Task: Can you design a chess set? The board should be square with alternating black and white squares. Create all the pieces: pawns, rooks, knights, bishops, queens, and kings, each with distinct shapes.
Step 1333:
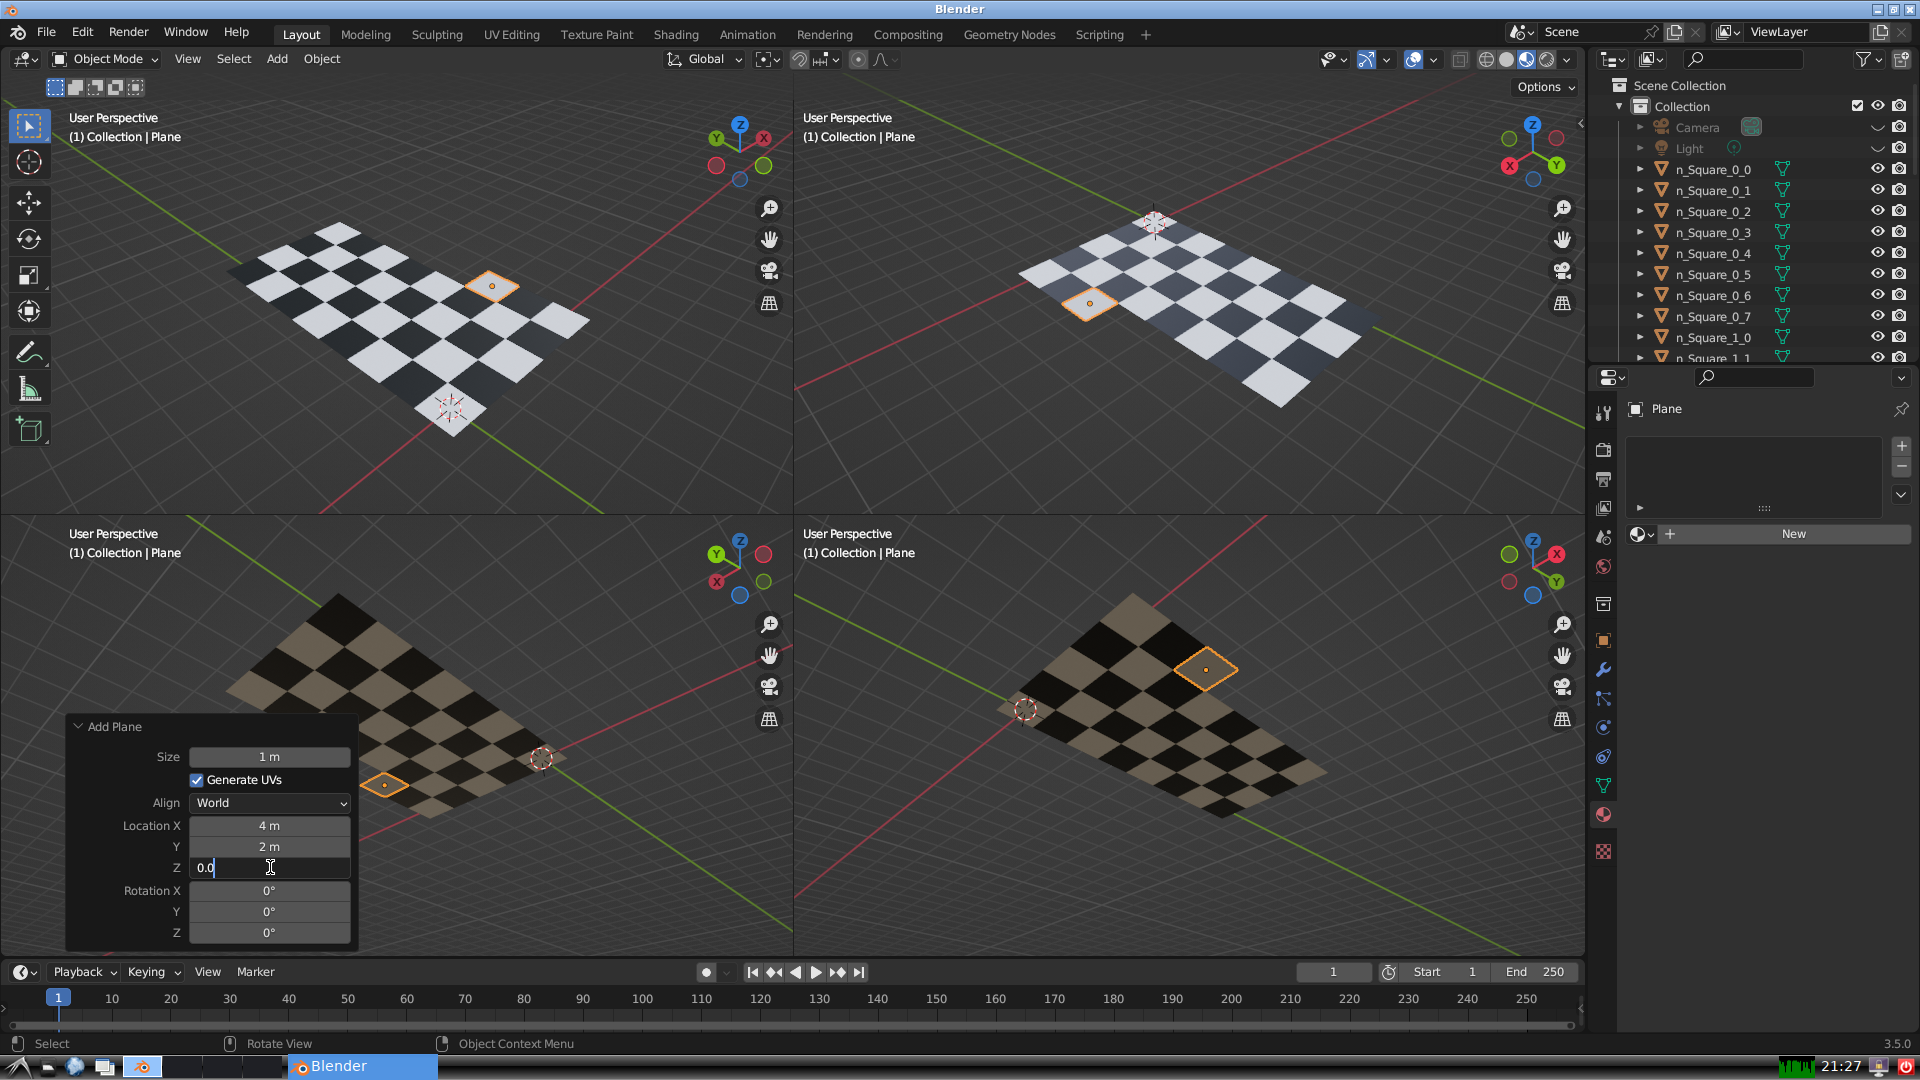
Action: {"key_press": ['Return']}